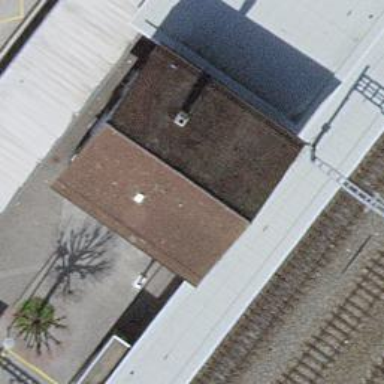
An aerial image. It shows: Railway station.